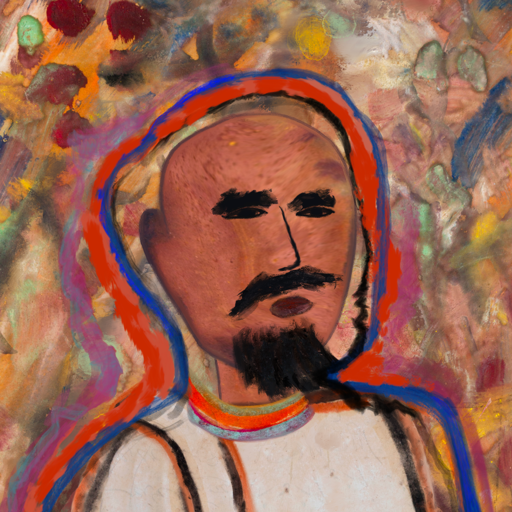
Background: Mother_And_Son_Mother, Head And Neck Side: Mother_And_Son_Mother, Face Side: Mosgoul, Bust: Roy_Bahadur, Hair Side: Experience, Head Accessory: Blank, Second Necklace: Blank, Necklace: Sisters, Baby: Blank